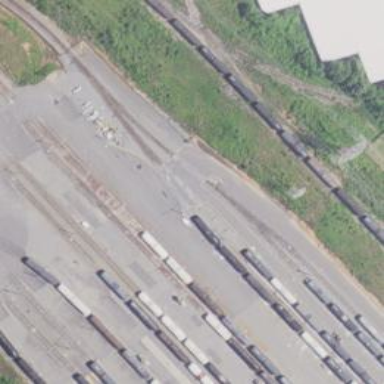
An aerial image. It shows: Rail spur service.